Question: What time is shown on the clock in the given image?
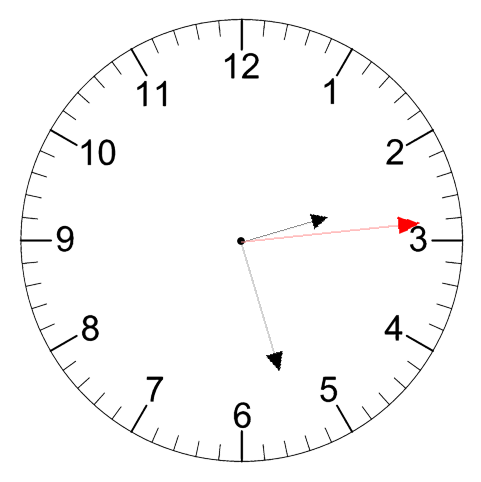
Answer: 02:27:14